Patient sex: M
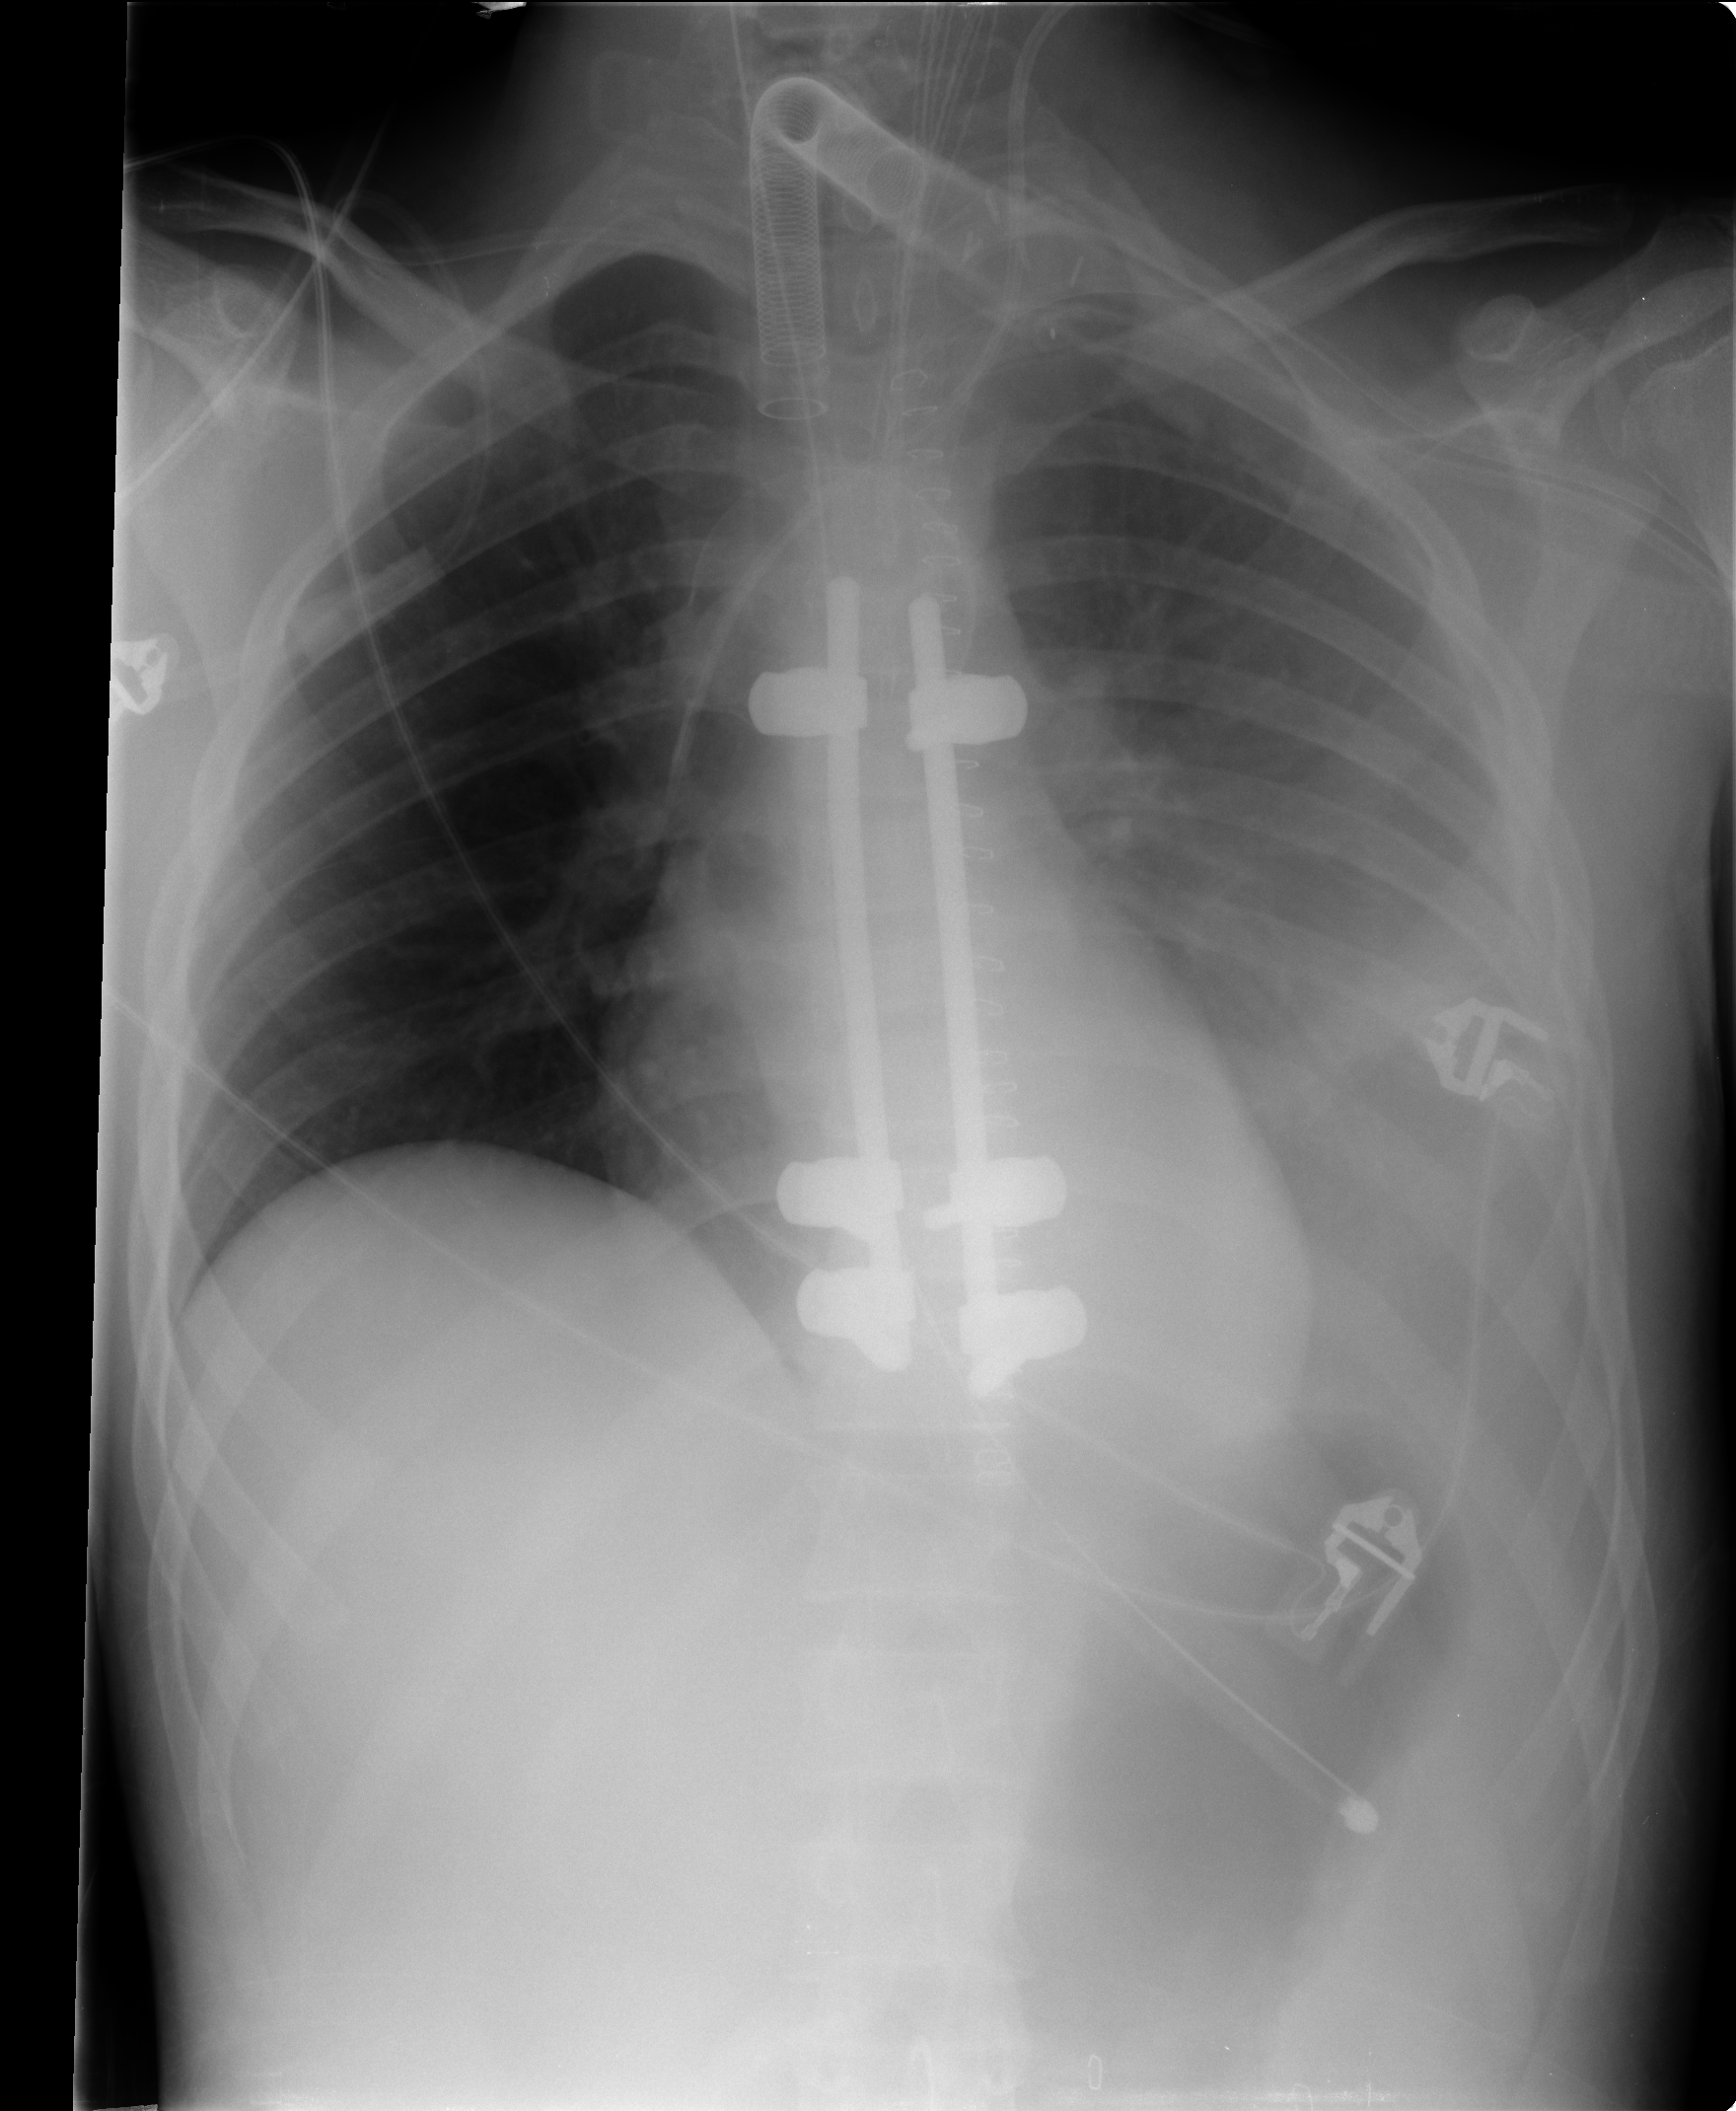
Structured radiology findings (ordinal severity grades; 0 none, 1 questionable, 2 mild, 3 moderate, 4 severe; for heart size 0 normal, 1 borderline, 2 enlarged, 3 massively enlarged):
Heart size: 2
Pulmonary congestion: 1
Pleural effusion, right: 0
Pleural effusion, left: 3
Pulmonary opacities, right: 0
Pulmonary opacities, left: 0
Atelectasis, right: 0
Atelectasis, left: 2